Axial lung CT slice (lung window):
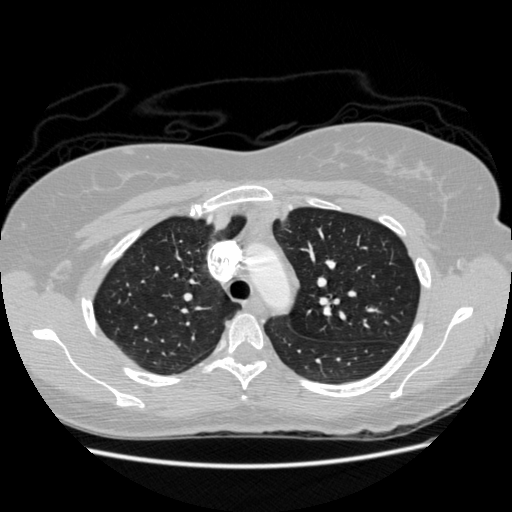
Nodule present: no